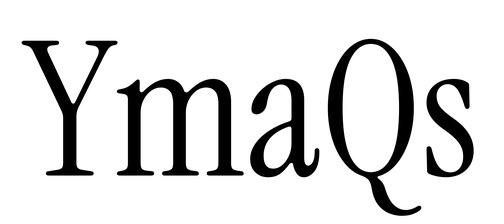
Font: InstrumentSerif-Regular